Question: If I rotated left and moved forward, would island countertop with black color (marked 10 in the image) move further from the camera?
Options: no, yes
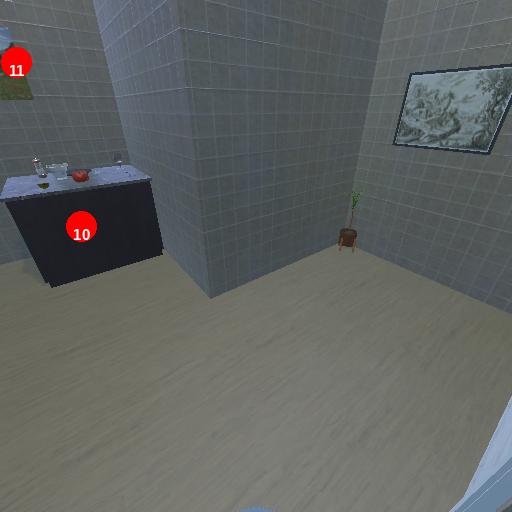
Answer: no